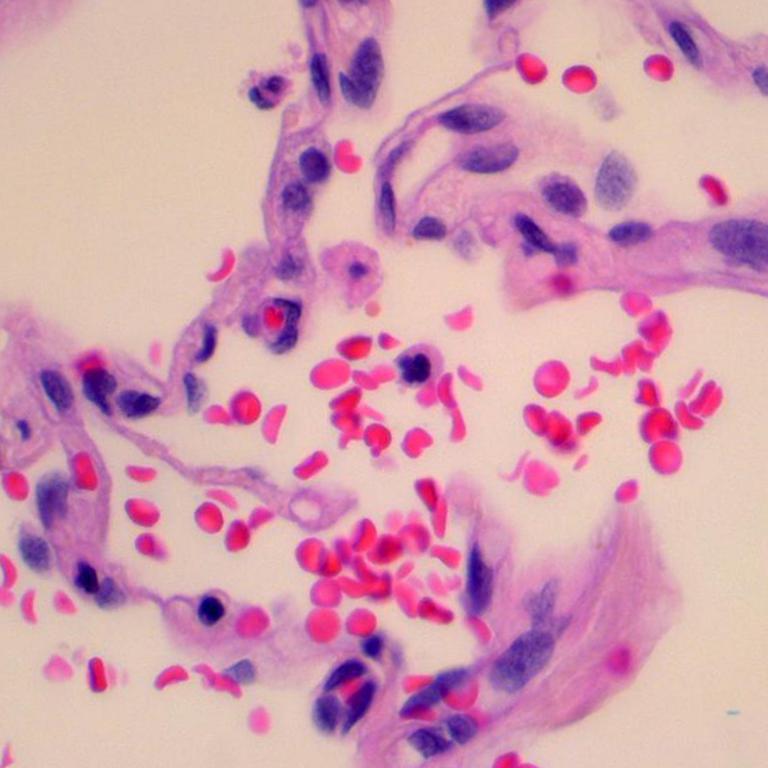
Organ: lung
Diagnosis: benign